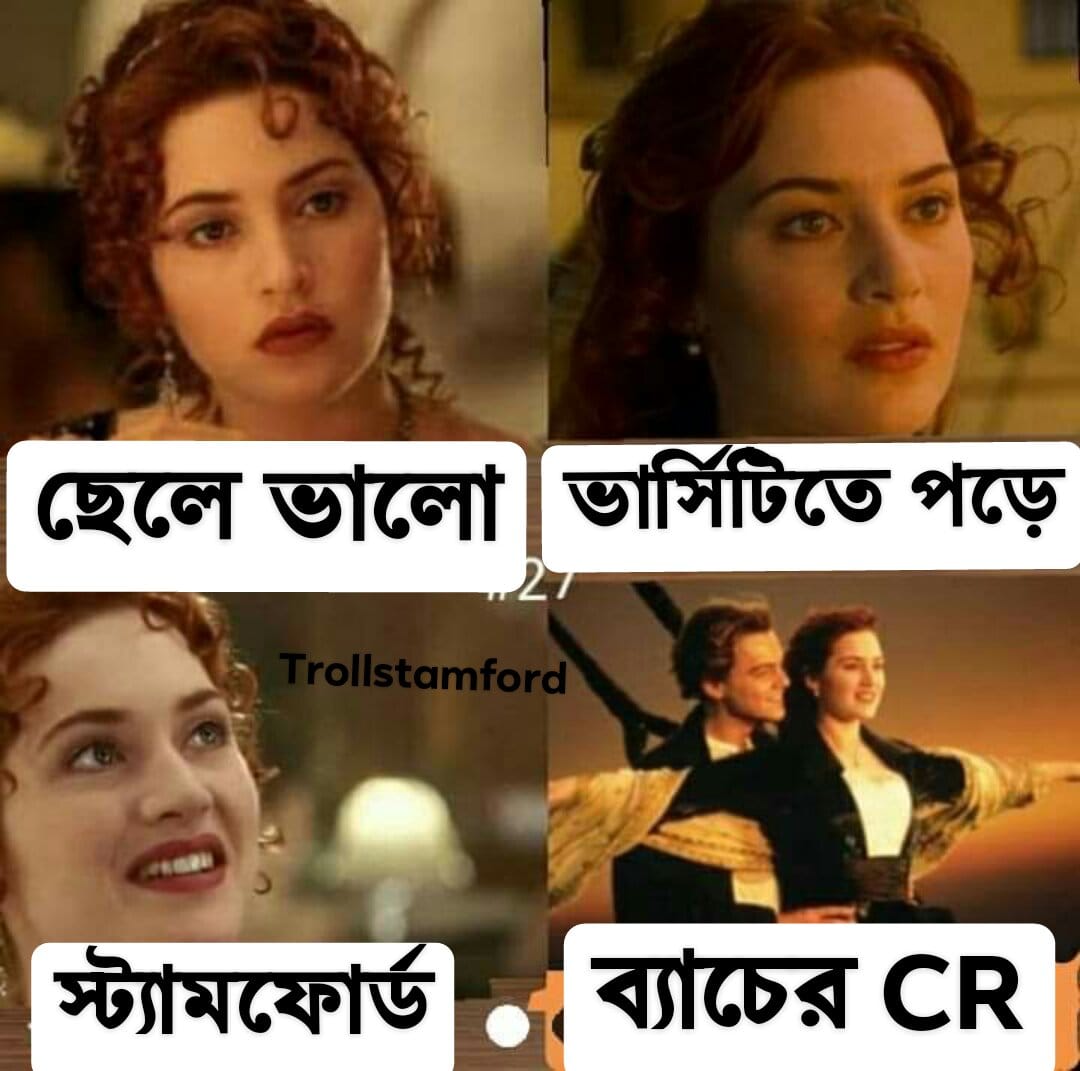
Caption: ছেলে ভালো   ভার্সিটিতে পড়ে    স্ট্যামফোর্ড   ব্যাচের  CR
Label: non-hate